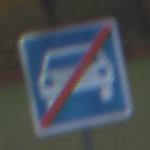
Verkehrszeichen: EndeKraftfahrstrasse
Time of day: SunriseSunset
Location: Outdoor (Nature)
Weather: PartlyCloudy
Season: Autumn
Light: Natural